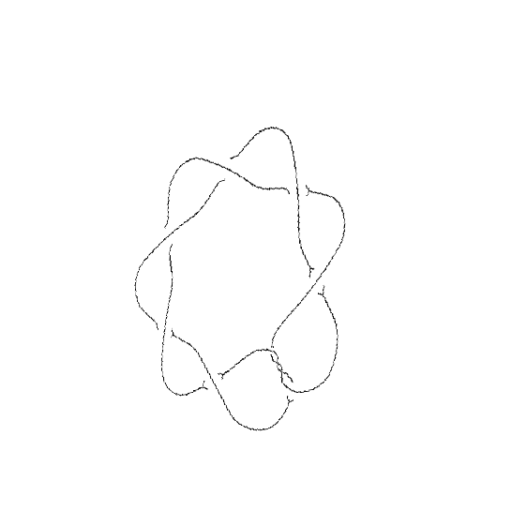
Crossing number: 10